Question: What is the measurement shown in the image?
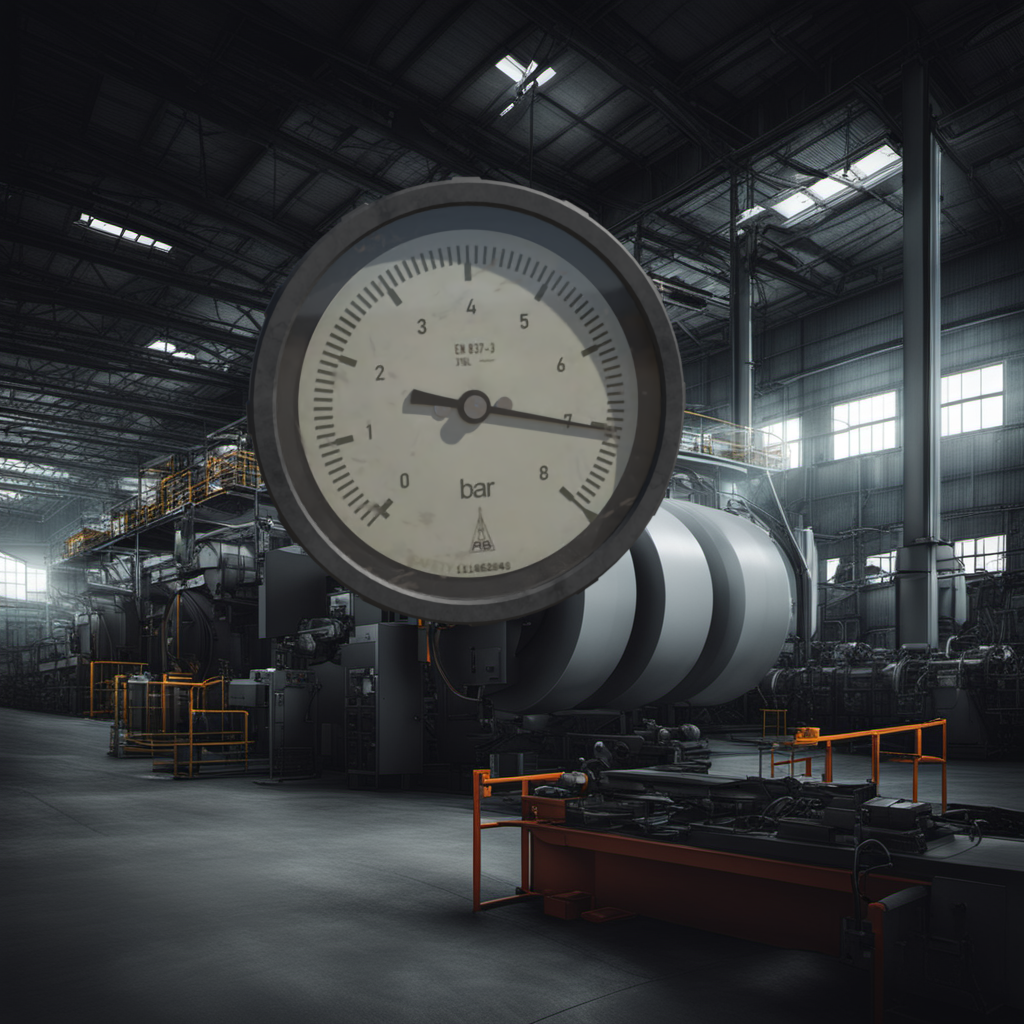
Answer: The result is 7.02
Question: What is the range of the measurement shown in the image?
Answer: The range is from 0 to 8
Question: What is the minimum and maximum value of this measurement?
Answer: The minimum value is 0 and the maximum value is 8